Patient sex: M
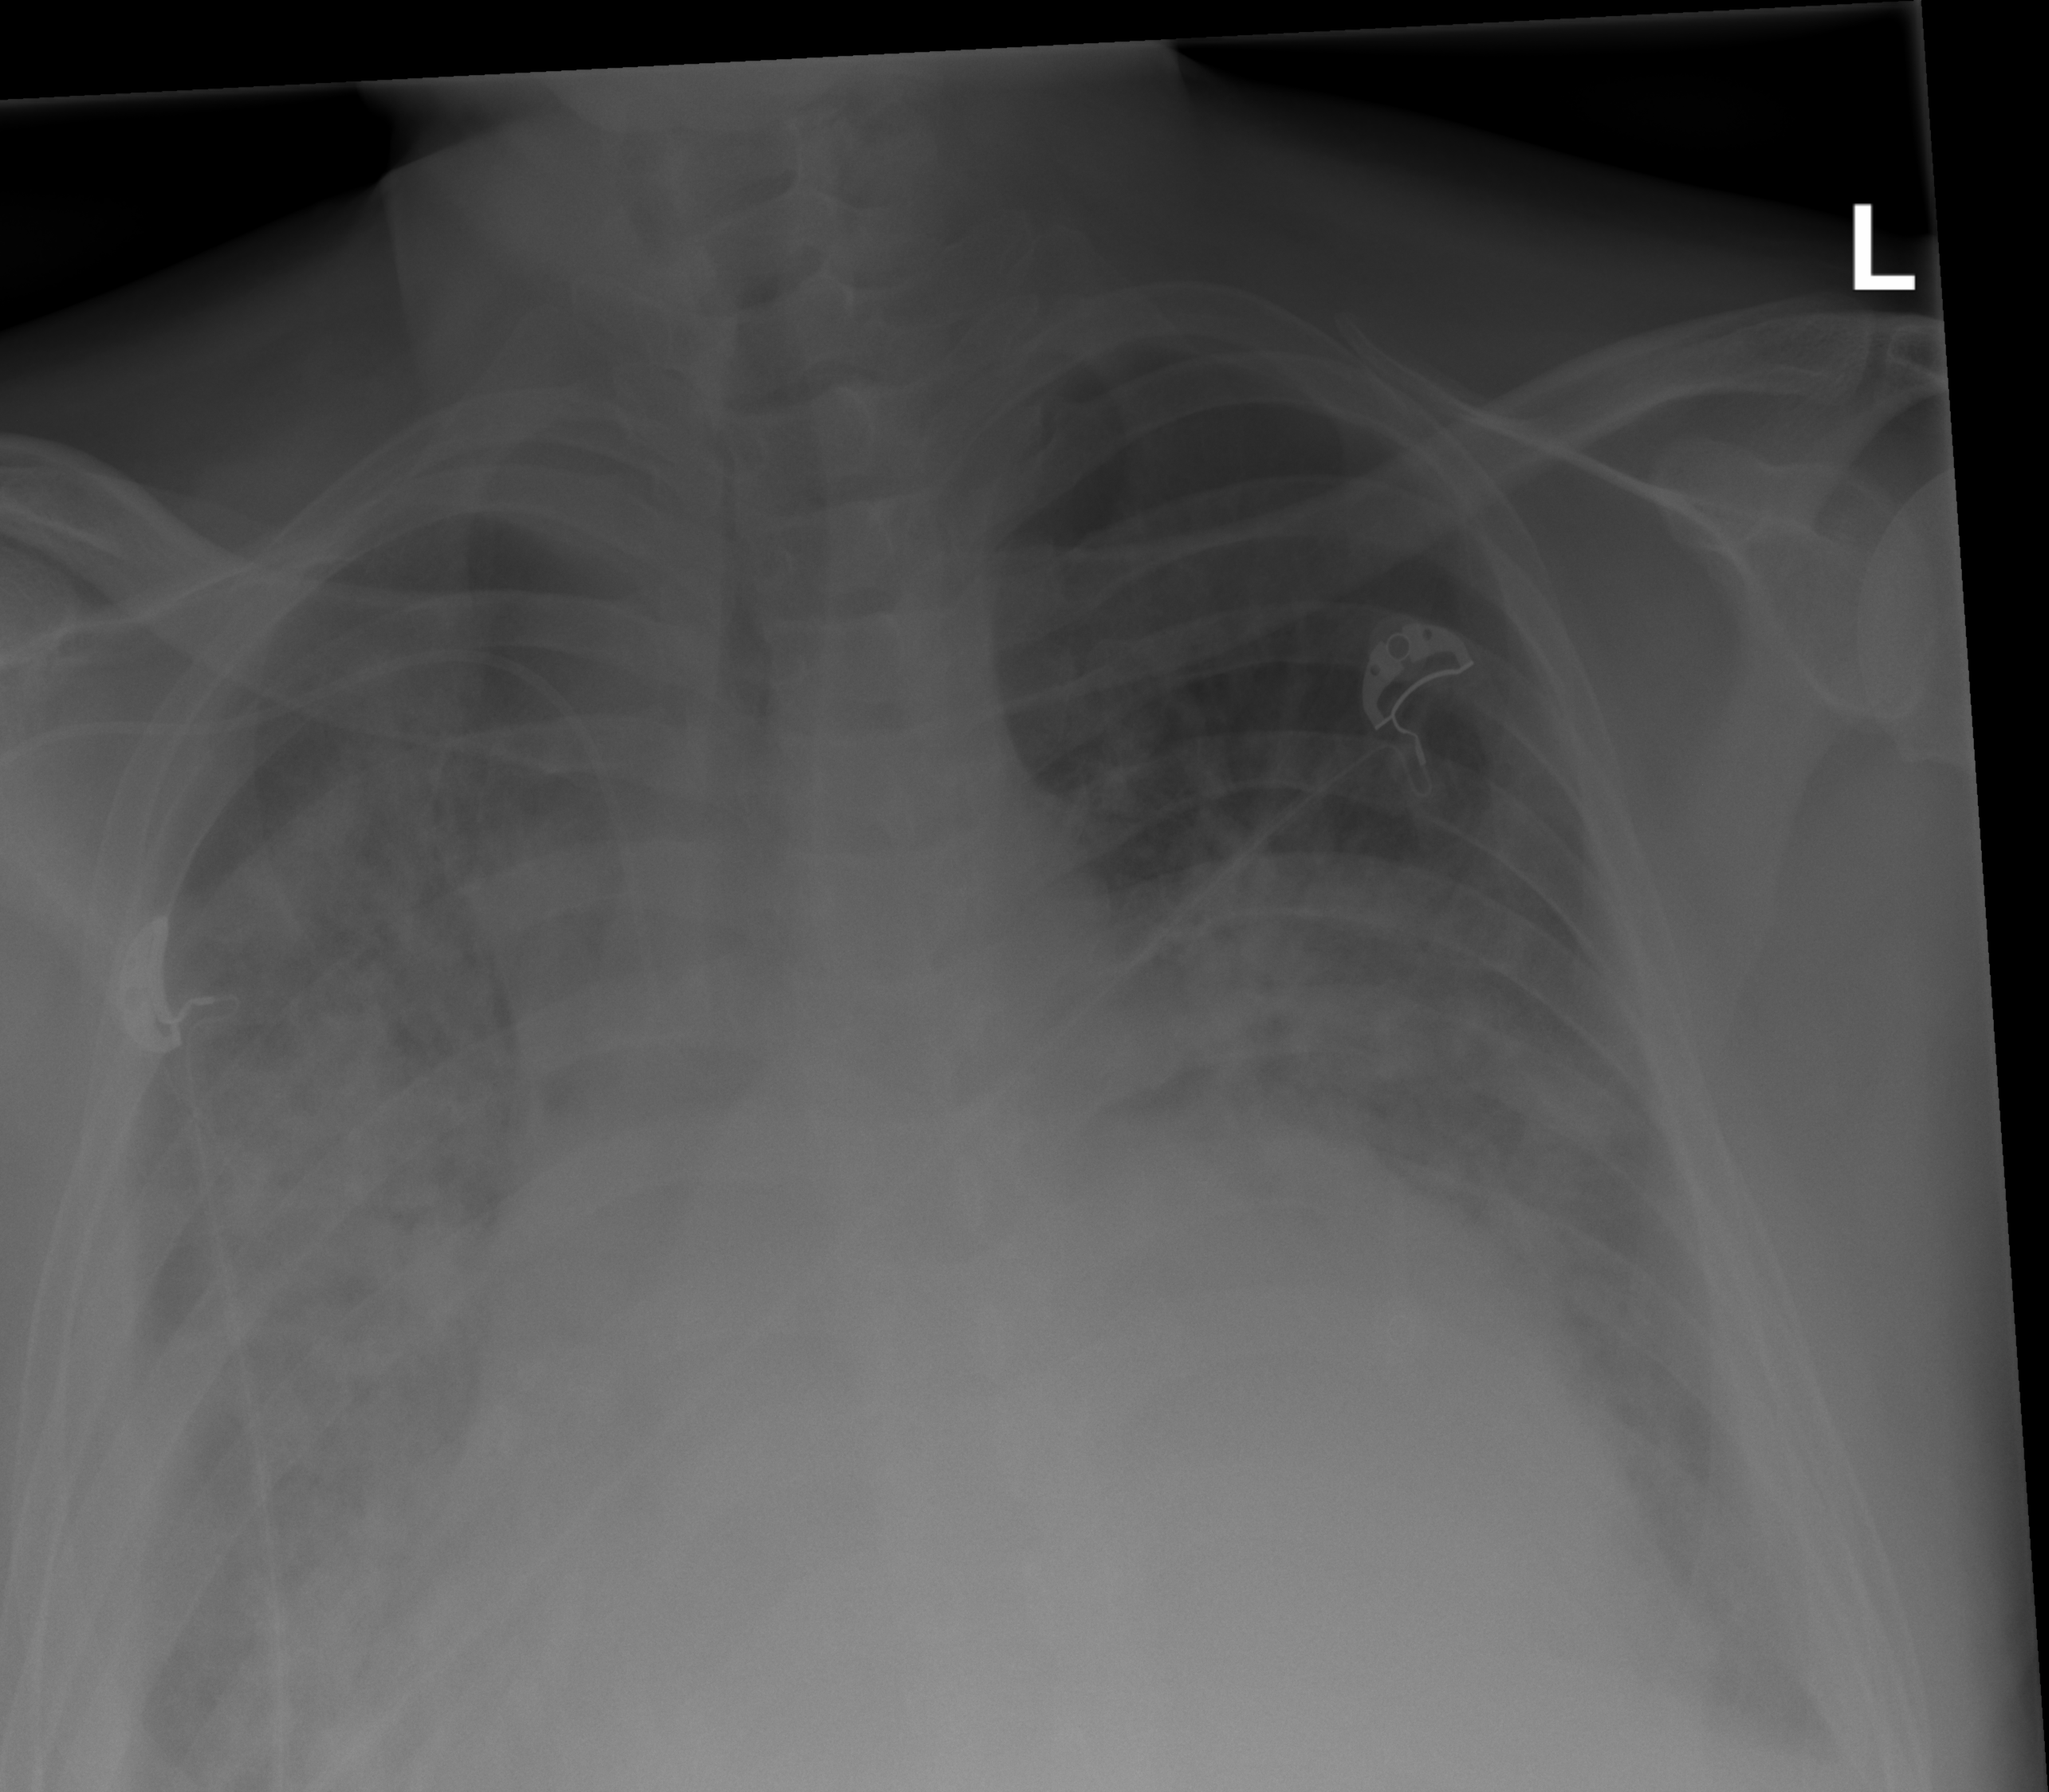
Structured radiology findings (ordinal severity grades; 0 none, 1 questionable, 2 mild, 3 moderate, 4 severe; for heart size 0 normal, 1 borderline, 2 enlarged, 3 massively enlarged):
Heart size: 2
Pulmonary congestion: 2
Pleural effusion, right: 3
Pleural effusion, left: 2
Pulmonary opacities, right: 3
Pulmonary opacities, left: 3
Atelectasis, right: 3
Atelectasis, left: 3